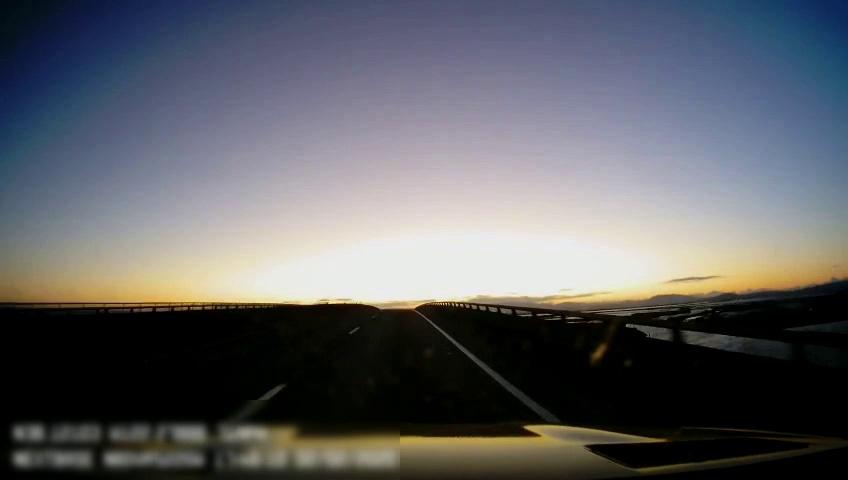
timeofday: Dusk/Dawn/Twilight
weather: Sunny
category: Drivable Space
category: Lanes | Current Lane
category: Lanes | Current Lane
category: Lanes | Alternate Lane